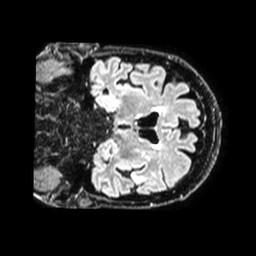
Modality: FLAIR
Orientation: coronal
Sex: female
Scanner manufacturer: philips
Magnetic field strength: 1.5 T
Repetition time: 4.8 s
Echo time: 0.3363 s